Question: I'm trying to implement a camera, but when I start it, it's not scaling well. The component is inside a View, and it is shrunk vertically, but if in the return method I put only the camera, it works well, so I think the problem comes from the View style, but I can't figure out how to solve it. The camera should render when a button is pressed, but when I press it this is what happens:

This is the snack: <URL>
Thanks for the help.
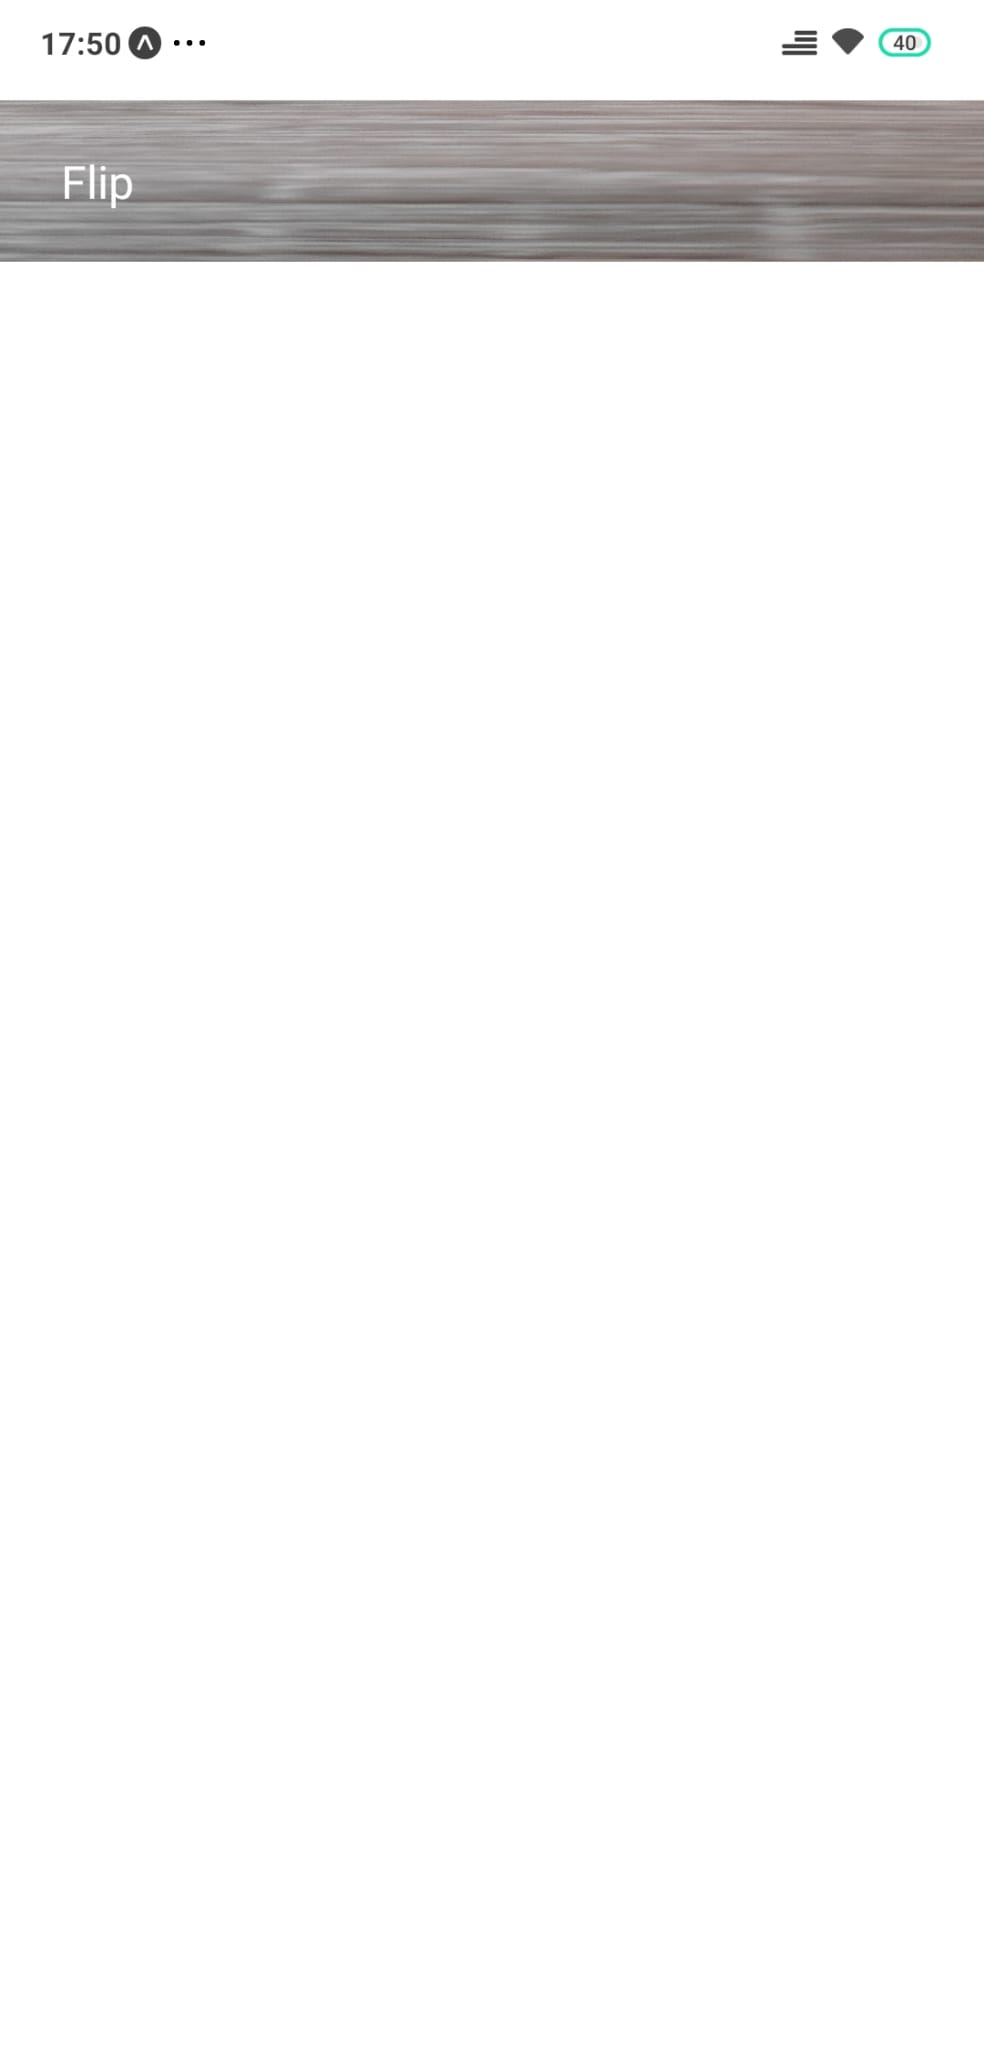
Answer: I saw your code on snack and if you remove the position absolute property on the View Component you have in Book.js on 243 line and add flex: 1 to that view you will get the desired output. Remeber that View always takes the height of the max content of children if we do not explicity give height or give flex:1. And if we are using position property with flex than position propeties will work but flex properties won't work. So choose one of them and than do your design accordingly. If you need to have position property than take the device height from expo constants and pass that height to the View enclosing your camera.